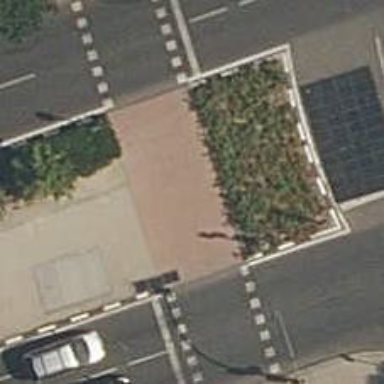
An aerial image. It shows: Footway crossing with traffic signals.